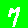
Digit: 7